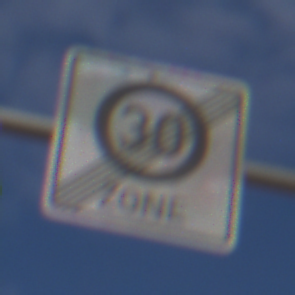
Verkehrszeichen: EndeZone30
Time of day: Midday
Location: Outdoor (Nature)
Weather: PartlyCloudy
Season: NotSpecified
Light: Natural